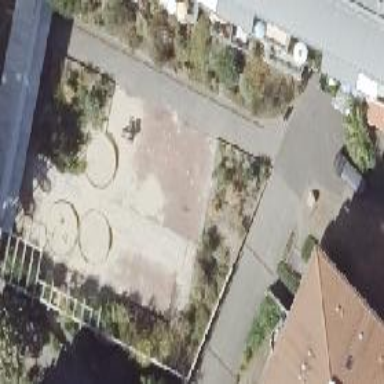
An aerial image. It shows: Playground area for leisure land.